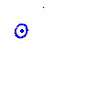
Particle: proton